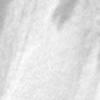
Label: change